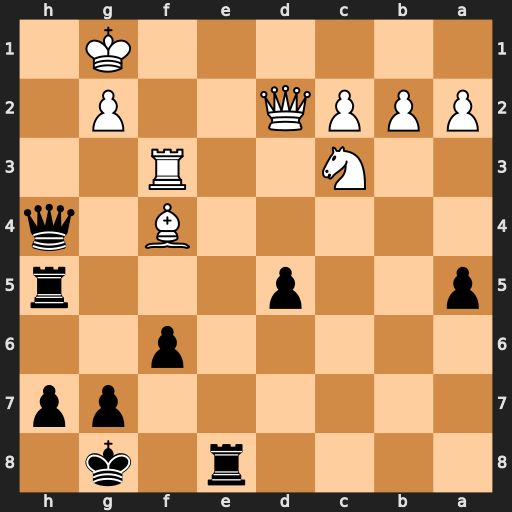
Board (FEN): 4r1k1/6pp/5p2/p2p3r/5B1q/2N2R2/PPPQ2P1/6K1
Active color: b
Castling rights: -
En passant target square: -
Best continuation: Re1+ Rf1 Qh1+